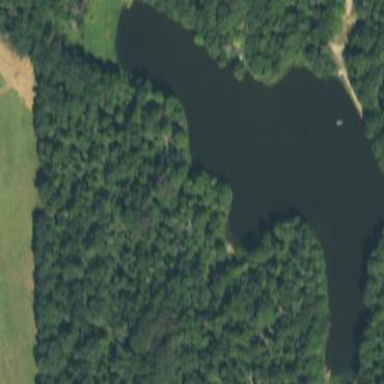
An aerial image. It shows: Serene pond surrounded by nature.